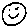
Label: smiley face